Aerial crown-view tile of a tropical tree (Barro Colorado Island, Panama), acquired 20250715:
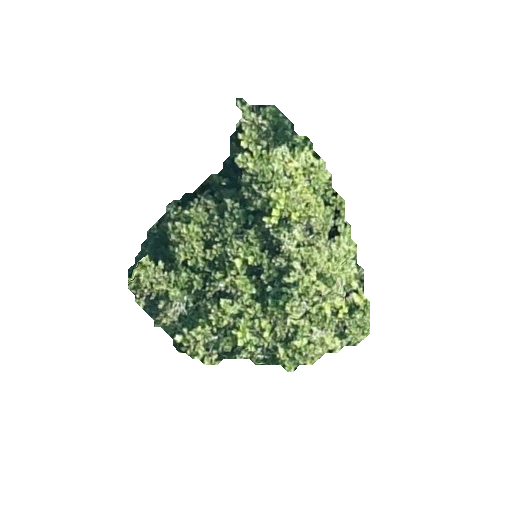
Species: Anacardium excelsum
GBIF accepted scientific name: Anacardium excelsum
Crown area: 61.651 m²